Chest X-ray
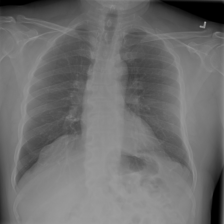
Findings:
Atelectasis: negative
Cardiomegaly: negative
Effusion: negative
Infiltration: negative
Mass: negative
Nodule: negative
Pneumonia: negative
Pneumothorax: negative
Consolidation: negative
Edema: negative
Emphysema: negative
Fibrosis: negative
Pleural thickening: negative
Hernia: negative